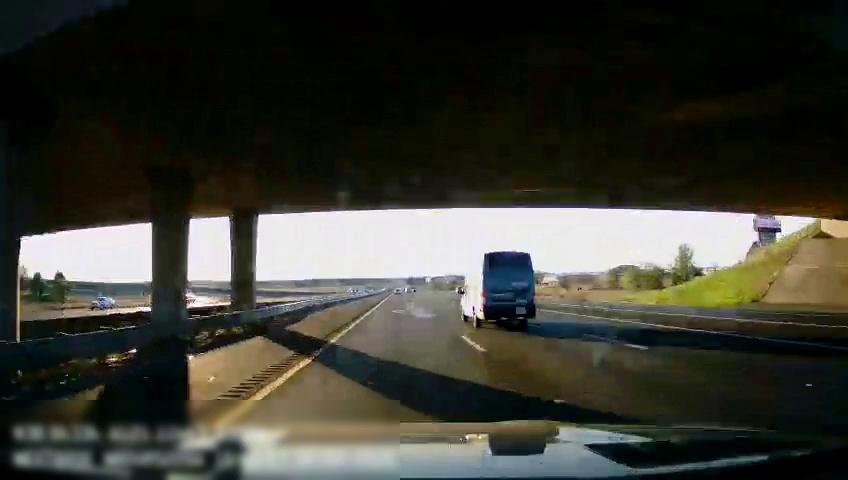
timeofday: Day
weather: Sunny
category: Drivable Space
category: Drivable Space
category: Vehicles | Truck
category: Vehicles | SUV
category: Lanes | Current Lane
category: Lanes | Current Lane
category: Lanes | Alternate Lane
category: Lanes | Alternate Lane
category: Lanes | Alternate Lane